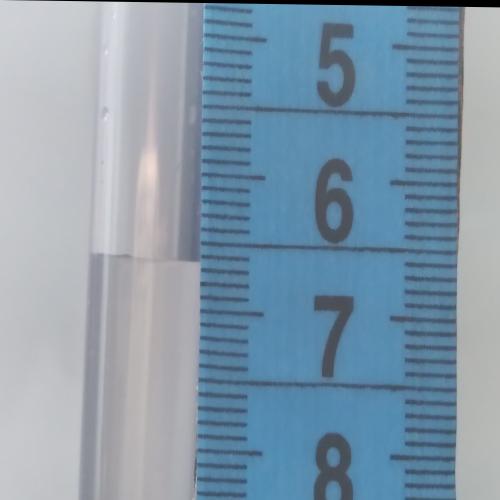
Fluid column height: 6.6 cm